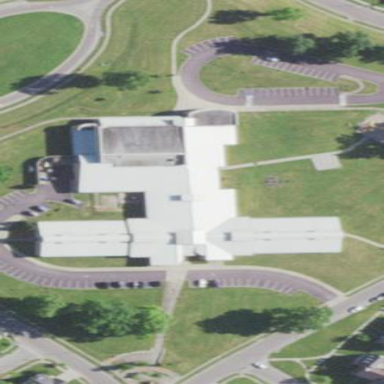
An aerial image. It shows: School building.